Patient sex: F
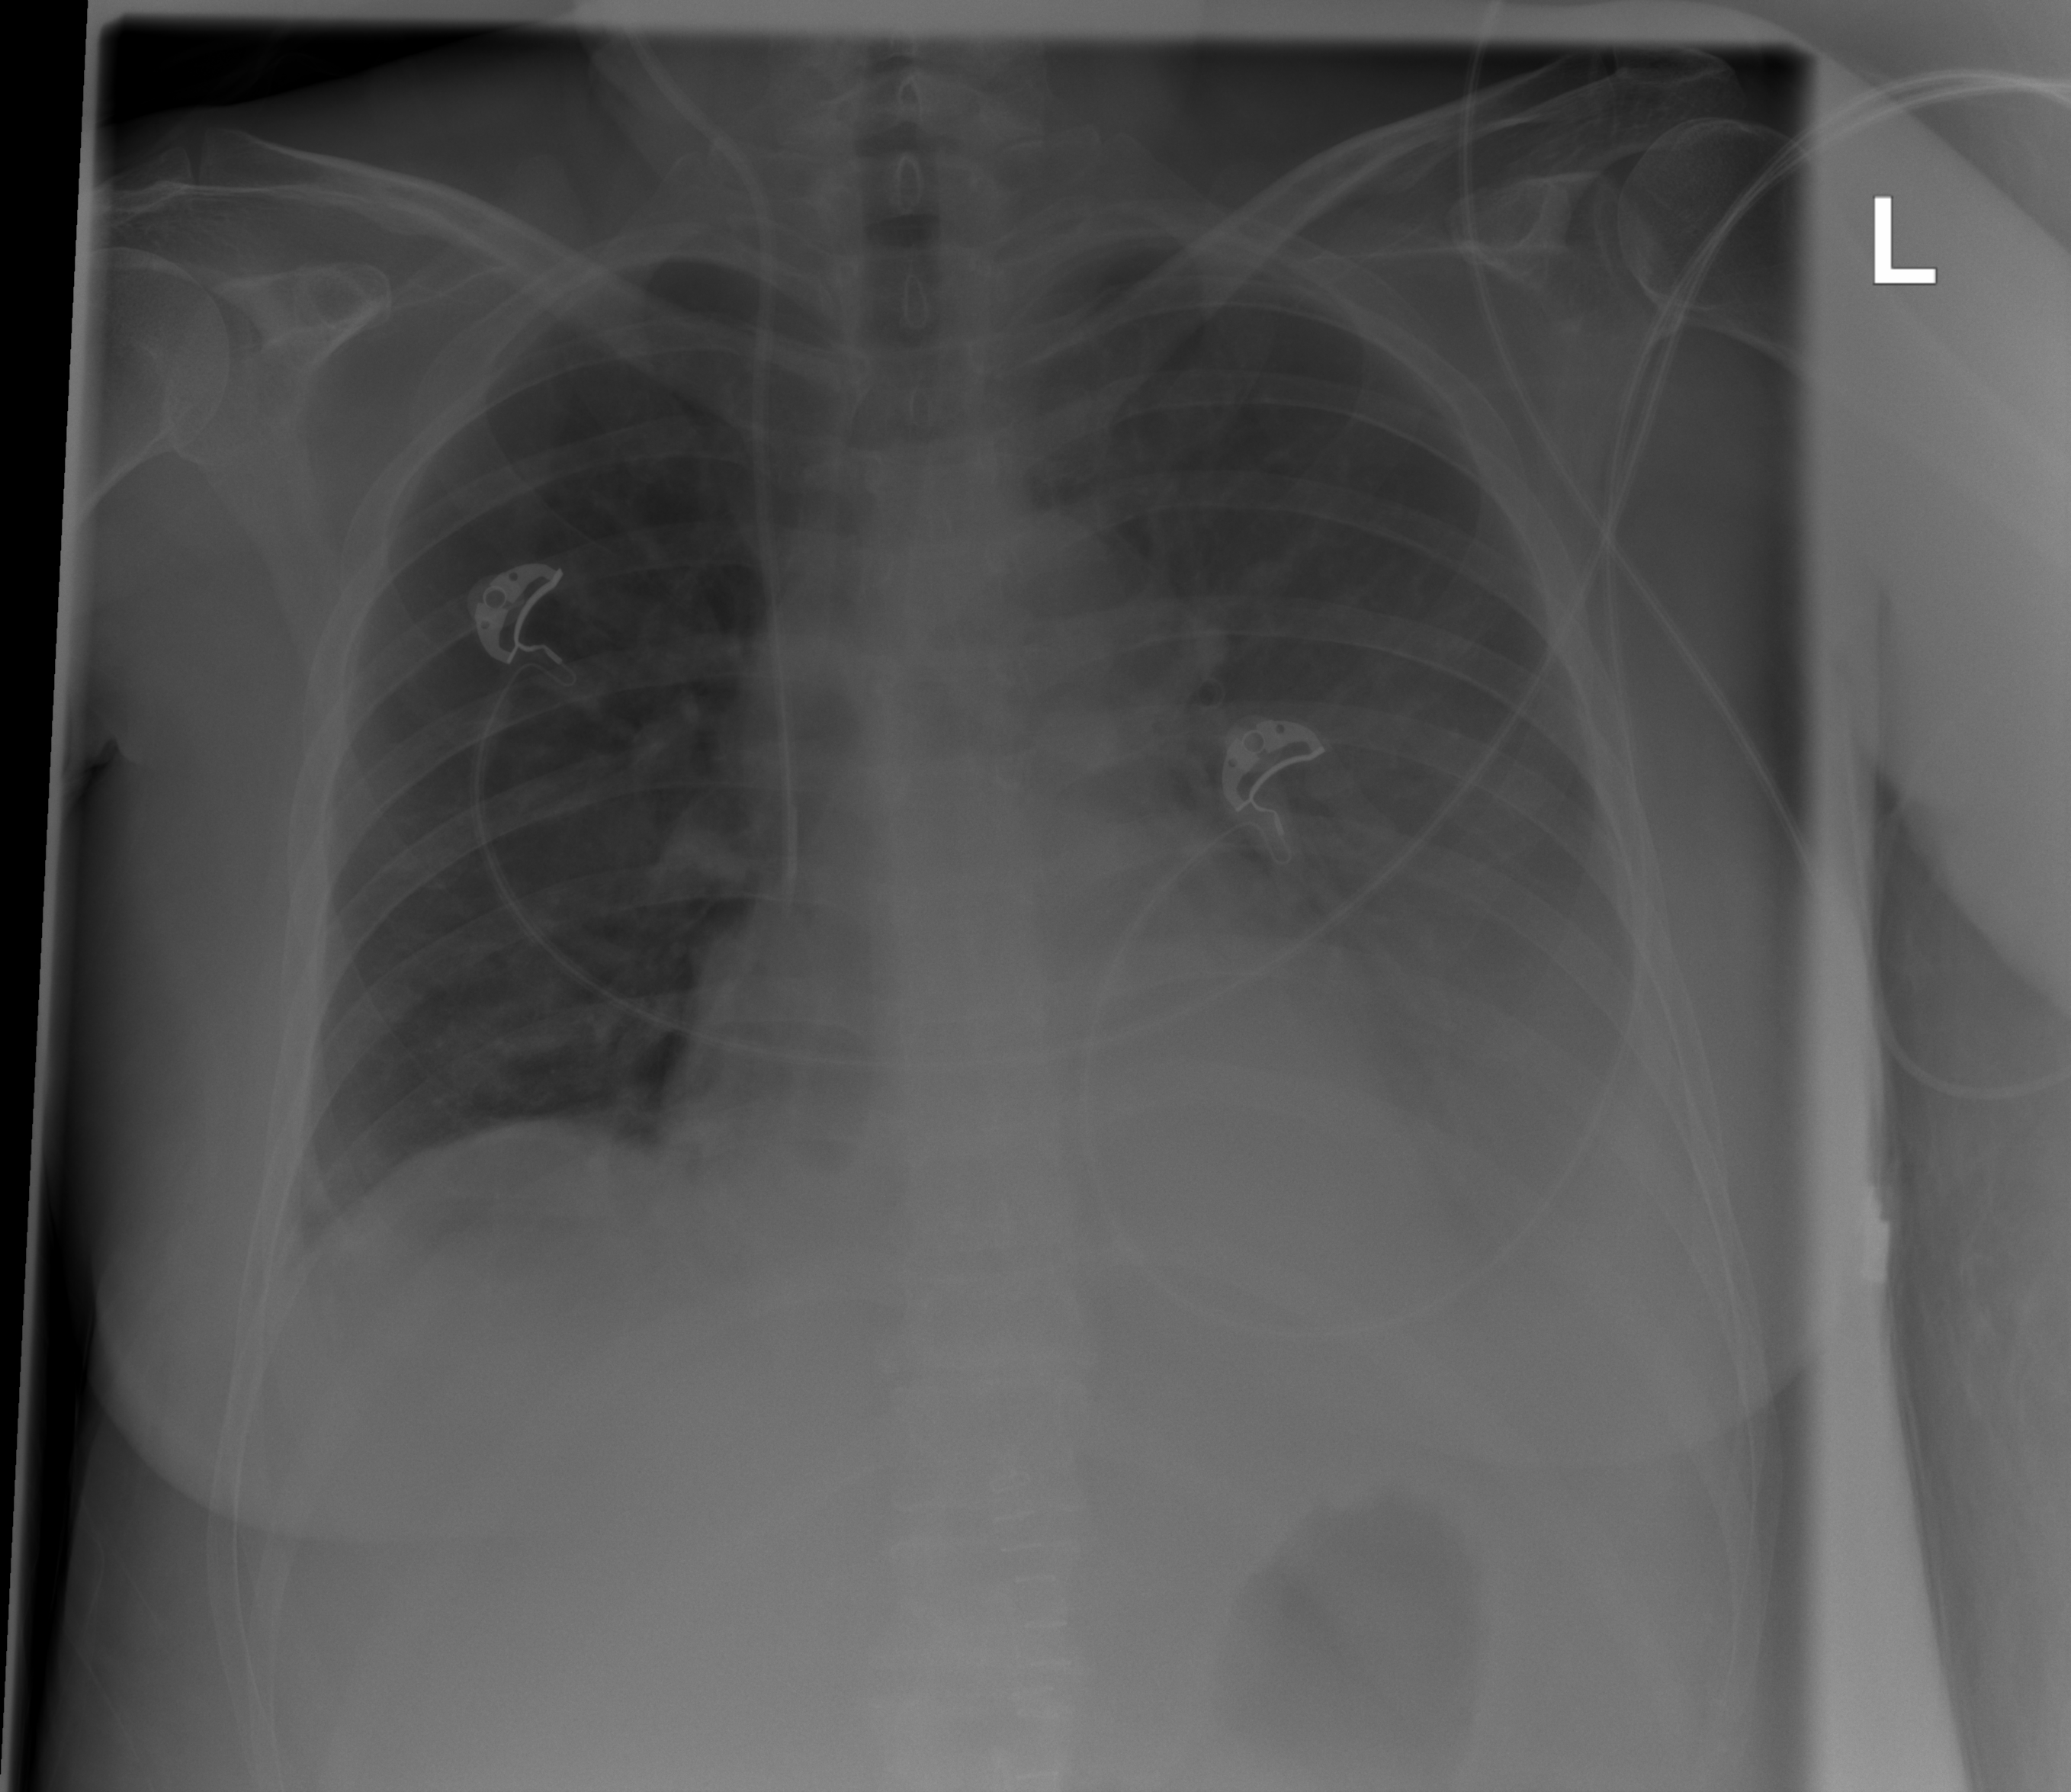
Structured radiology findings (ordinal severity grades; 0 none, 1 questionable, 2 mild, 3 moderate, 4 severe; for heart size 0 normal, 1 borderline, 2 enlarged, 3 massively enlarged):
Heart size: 0
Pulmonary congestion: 2
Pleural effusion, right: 1
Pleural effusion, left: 3
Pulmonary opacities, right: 0
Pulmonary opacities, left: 0
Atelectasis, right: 2
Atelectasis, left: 3